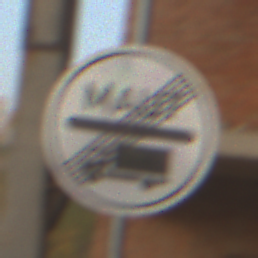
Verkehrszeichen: EndeMautpflicht
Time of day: SunriseSunset
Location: Roofed (Suburban)
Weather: Clear
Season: NotSpecified
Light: Natural